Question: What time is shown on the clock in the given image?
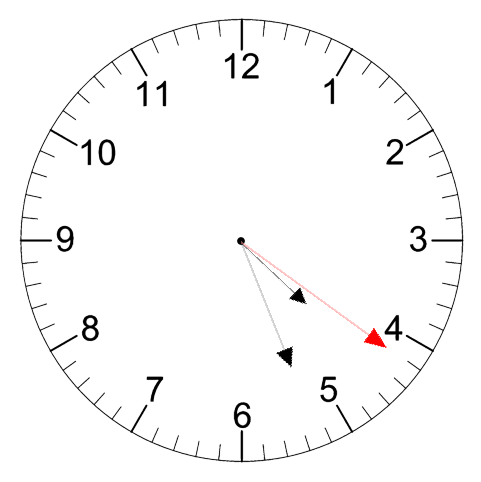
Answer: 04:26:21